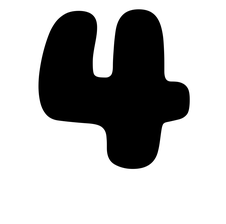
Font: Gluten_Black